Question: I migrated a project from using XIB's to Storyboard, according to these instructions: <URL>
It went good.
But I can't make the segues work programmatically, and I need to use them this way, because I have 2 buttons that link to the same ViewController, with different types, hope you understand why from this image.

There are 2 difficulty mode buttons. The code I use:
'''
'- (IBAction)btnNormalAct:(id)sender {
LevelController *wc = [[LevelController alloc] initWithNibName:@"LevelController" type:0];
[self.navigationController pushViewController:wc animated:YES];
}
- (IBAction)btnTimedAct:(id)sender {
LevelController *wc = [[LevelController alloc] initWithNibName:@"LevelController" type:1];
[self.navigationController pushViewController:wc animated:YES];
}'
'''
This worked when I used XIB's, and I am sure I linked everything correctly in the storyboard's VCs. The seagues works if I make them from the storyboard. But how can I manage this situation.
are those lines good when changing from XIB's to Storyboard? Is that the right way to do this change (the way shown in the link above)?
'''
- (id)initWithNibName:(NSString *)nibNameOrNil bundle:(NSBundle *)nibBundleOrNil
{
self = [super initWithNibName:nibNameOrNil bundle:nibBundleOrNil];
}
'''
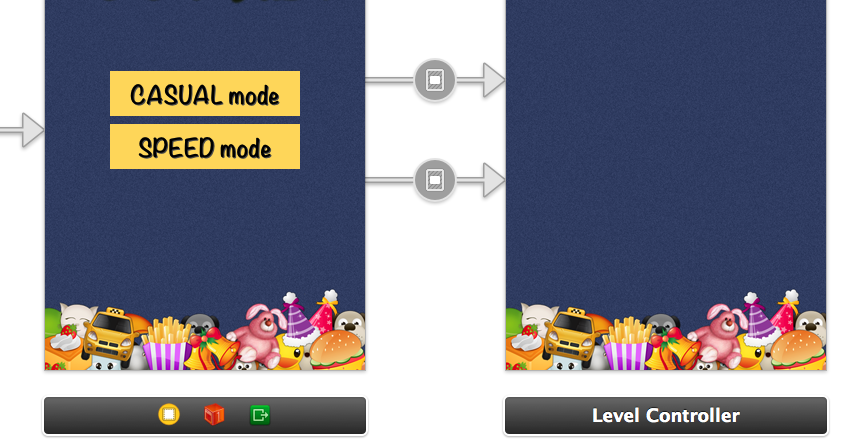
Answer: You can use the 'PrepareForSegue' method to set things on the incoming view controller before it is called:
'''
- (void)prepareForSegue:(UIStoryboardSegue *)segue sender:(id)sender
{
// Make sure your segue name in storyboard is the same as this line
if ([[segue identifier] isEqualToString:@"YOUR_SEGUE_NAME_HERE"])
{
// Get reference to the destination view controller
LevelController *vc = [segue destinationViewController];
// Pass any objects to the view controller here, like...
[vc setType:1];
}
}
'''